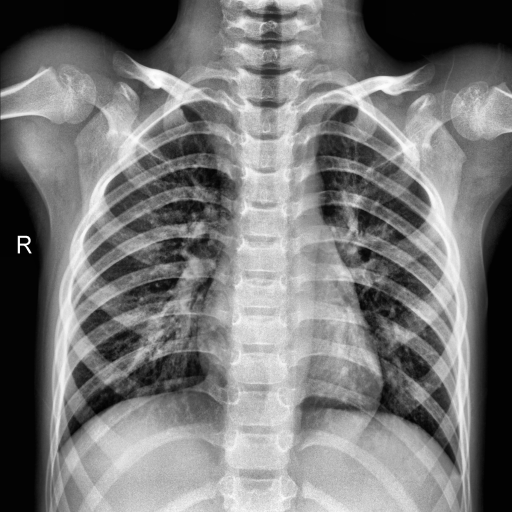
Finding: NORMAL